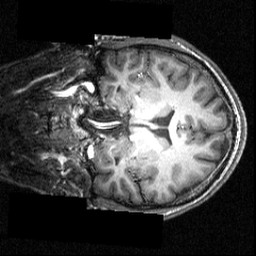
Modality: T1w
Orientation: coronal
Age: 20
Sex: male
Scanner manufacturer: siemens
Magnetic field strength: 3.951 T
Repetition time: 1.5 s
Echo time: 0.00335 s